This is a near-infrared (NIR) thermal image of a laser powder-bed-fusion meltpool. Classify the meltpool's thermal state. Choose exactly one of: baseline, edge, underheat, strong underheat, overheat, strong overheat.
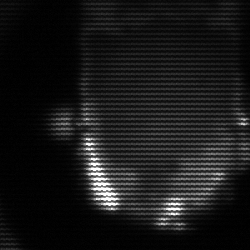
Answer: baseline